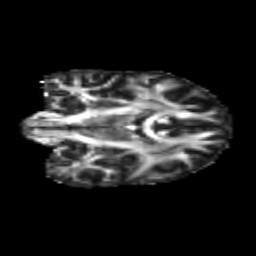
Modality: FA
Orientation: coronal
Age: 39
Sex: female
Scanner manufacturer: siemens
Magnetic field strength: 3 T
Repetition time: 1.8 s
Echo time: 0.07 s